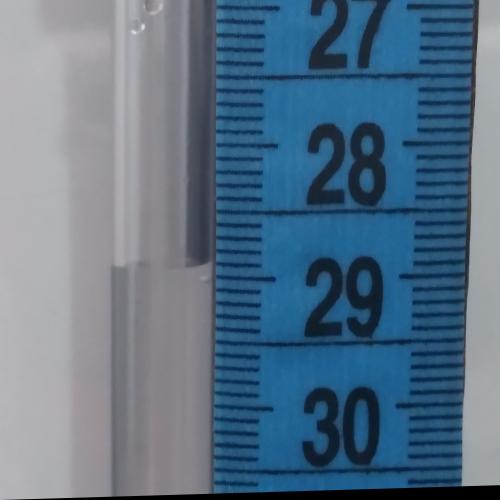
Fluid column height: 28.9 cm